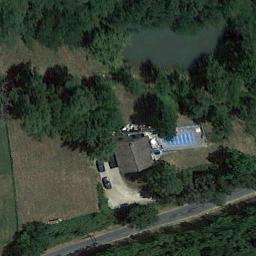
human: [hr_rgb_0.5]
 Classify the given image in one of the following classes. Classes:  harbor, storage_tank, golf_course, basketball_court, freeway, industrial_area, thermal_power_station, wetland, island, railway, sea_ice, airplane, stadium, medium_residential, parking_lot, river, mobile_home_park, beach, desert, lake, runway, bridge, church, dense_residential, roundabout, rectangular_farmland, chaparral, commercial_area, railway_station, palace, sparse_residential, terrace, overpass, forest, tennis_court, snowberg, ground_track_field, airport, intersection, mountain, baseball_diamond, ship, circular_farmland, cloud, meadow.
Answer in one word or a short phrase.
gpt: sparse_residential